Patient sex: M
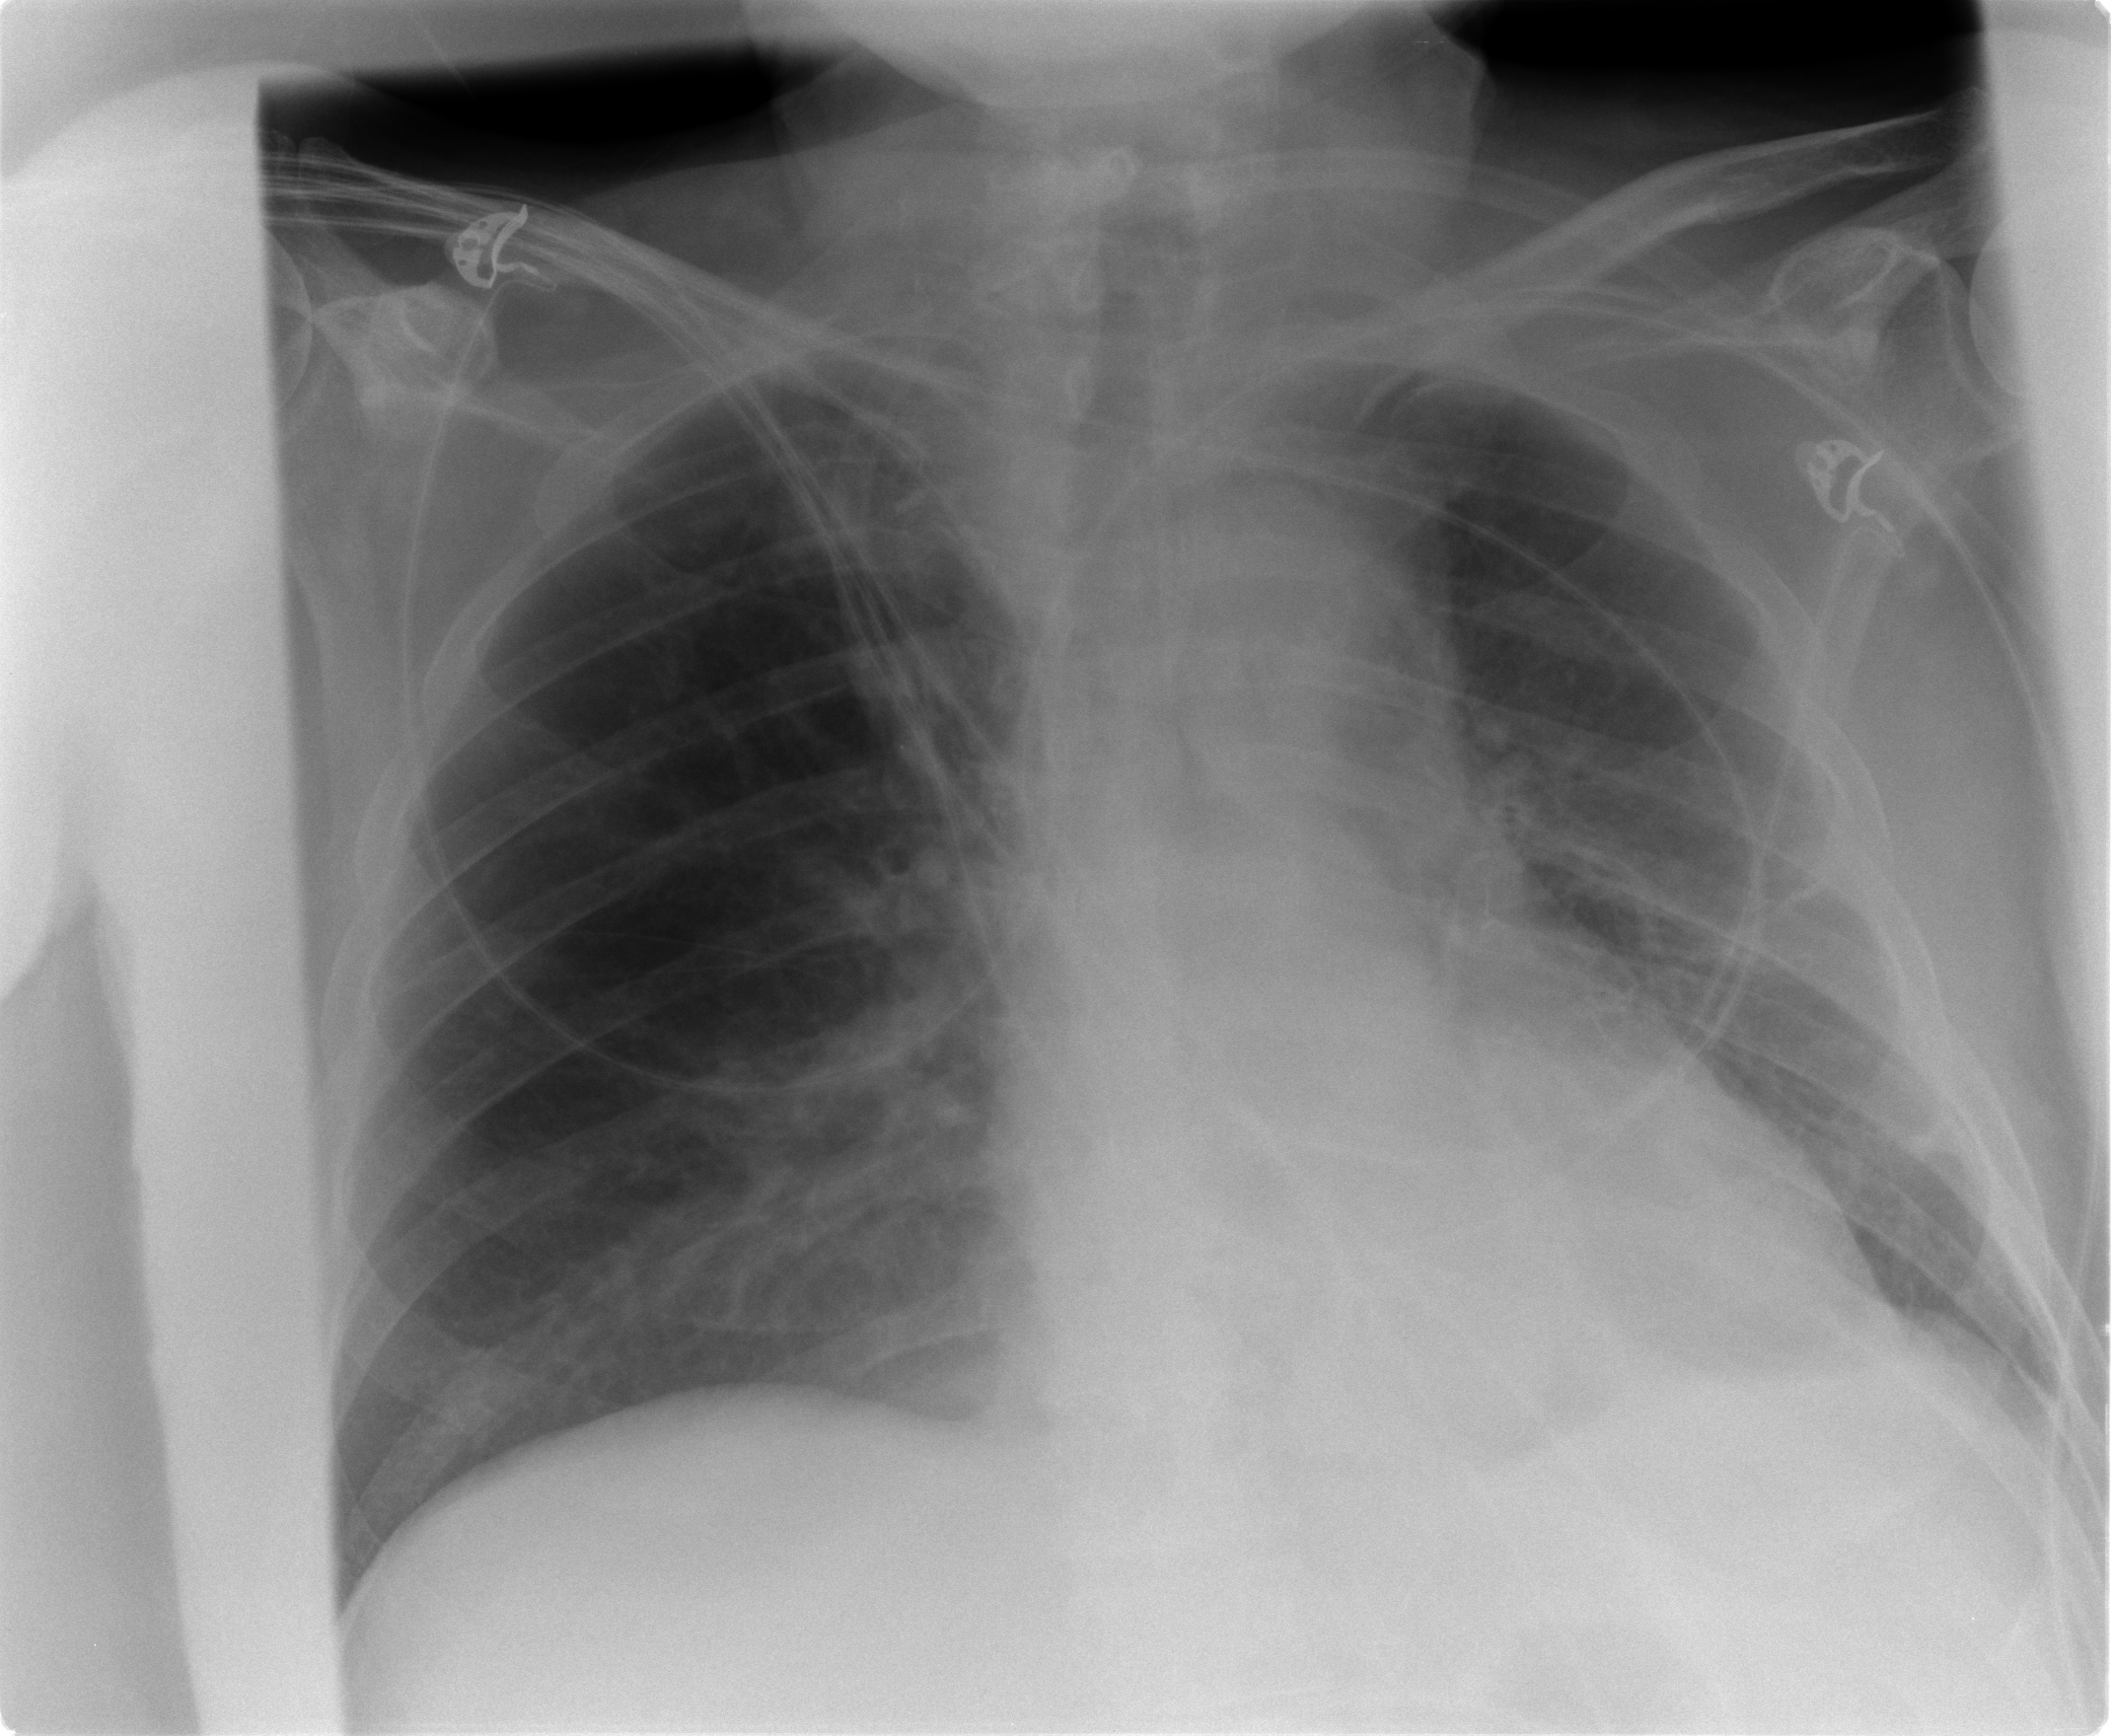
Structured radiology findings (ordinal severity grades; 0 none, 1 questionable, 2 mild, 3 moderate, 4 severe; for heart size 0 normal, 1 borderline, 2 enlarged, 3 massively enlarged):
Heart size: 2
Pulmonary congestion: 0
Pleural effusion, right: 0
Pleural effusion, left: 2
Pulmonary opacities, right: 0
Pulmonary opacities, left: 0
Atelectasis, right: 0
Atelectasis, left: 2